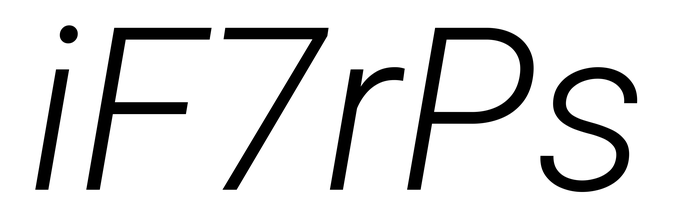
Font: Roboto-Italic_Light_Italic